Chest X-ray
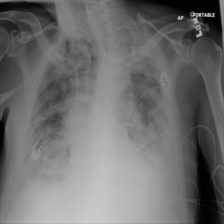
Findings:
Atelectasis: negative
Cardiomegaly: negative
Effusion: positive
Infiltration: negative
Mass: negative
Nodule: negative
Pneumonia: negative
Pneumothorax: negative
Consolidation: negative
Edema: negative
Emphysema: negative
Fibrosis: negative
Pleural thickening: negative
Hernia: negative